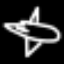
Label: airplane